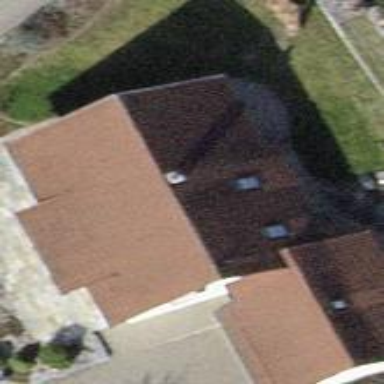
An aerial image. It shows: Detached building with gabled roof.